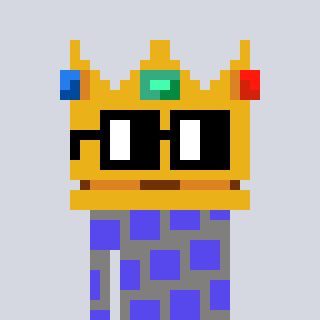
a pixel art character with square black glasses, a crown-shaped head and a bluegrey-colored body on a cool background